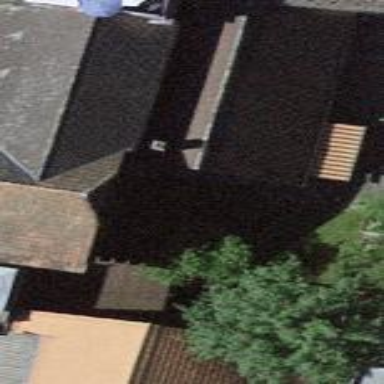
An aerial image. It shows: Garage.